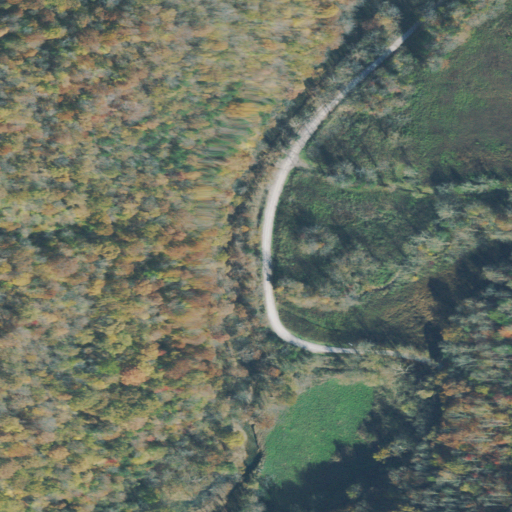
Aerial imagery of valley in Tennessee named Katy Hollow containing deciduous forest, open development, pasture, and low intensity development